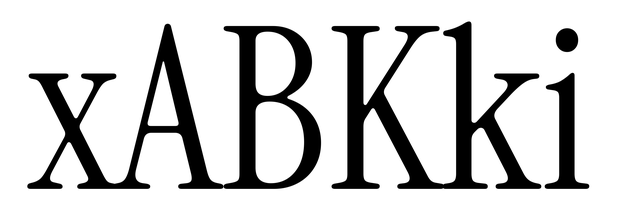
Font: InstrumentSerif-Regular